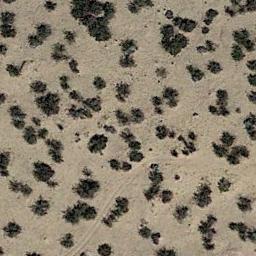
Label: chaparral